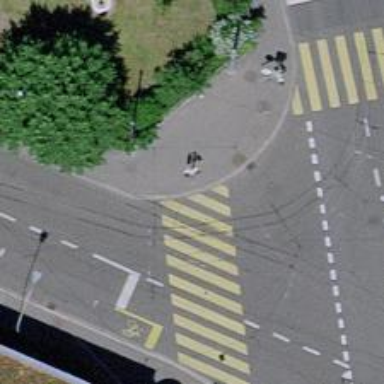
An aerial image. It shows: Kerb serving as barrier.